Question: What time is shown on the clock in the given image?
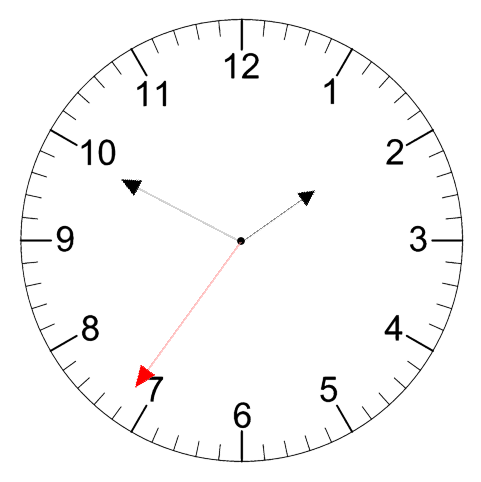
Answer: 01:49:36